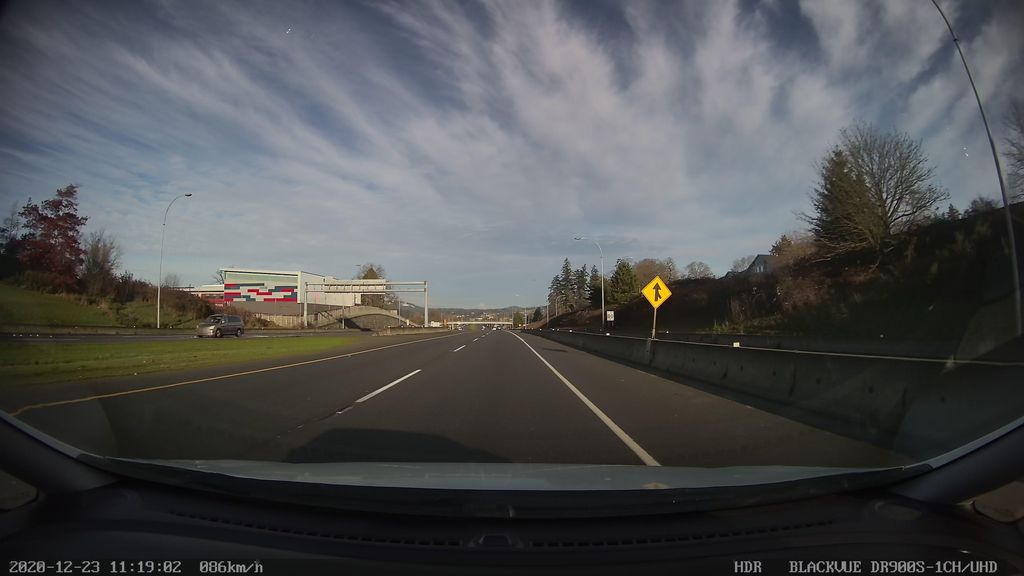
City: victoria